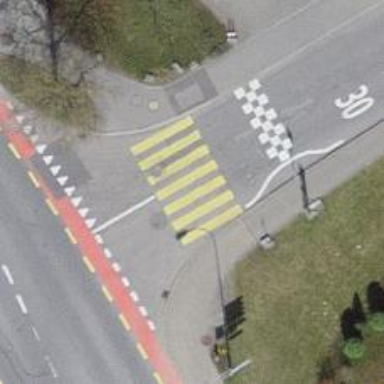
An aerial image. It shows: Uncontrolled zebra crossing on the road.